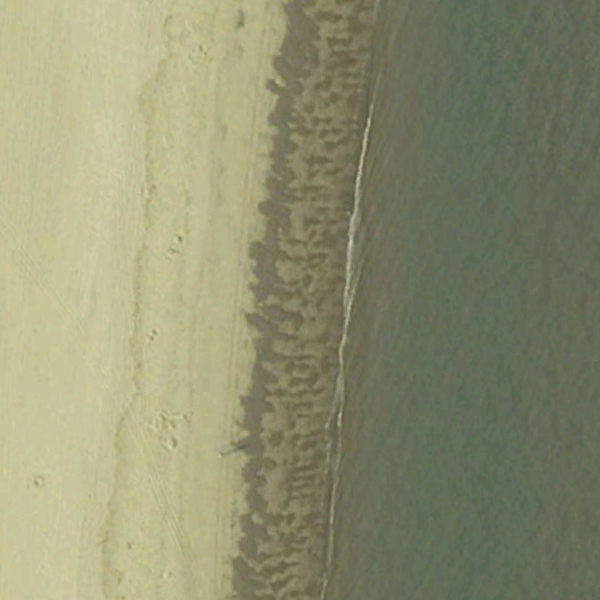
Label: Beach